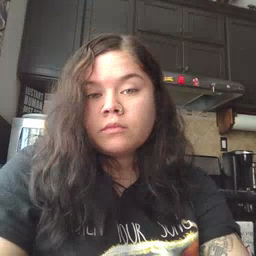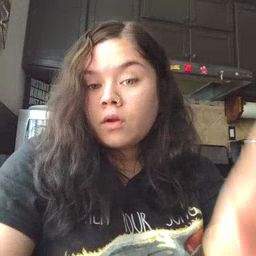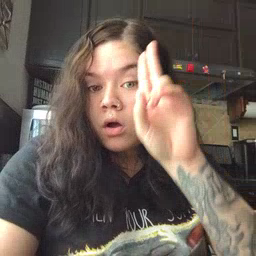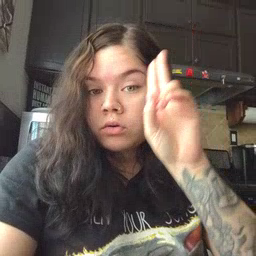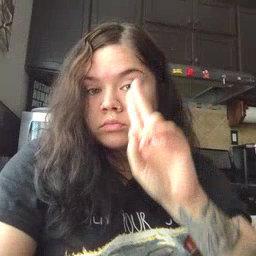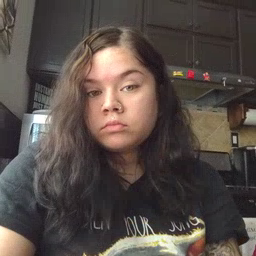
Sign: uncle